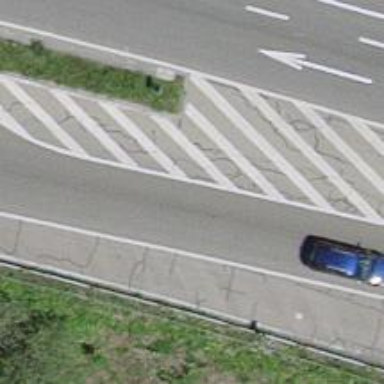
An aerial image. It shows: Secondary road with asphalt surface.